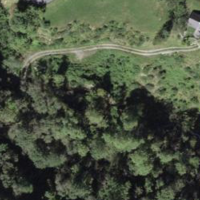
EUNIS habitat code: 41
Species observed at this site:
Corylus avellana